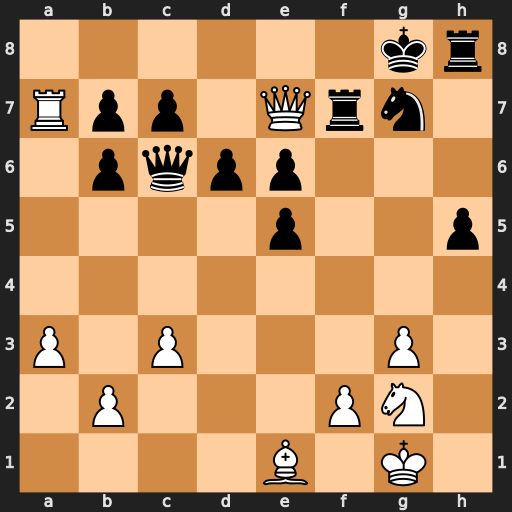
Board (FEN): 6kr/Rpp1Qrn1/1pqpp3/4p2p/8/P1P3P1/1P3PN1/4B1K1
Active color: w
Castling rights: -
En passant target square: -
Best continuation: Ra8+ Kh7 Rxh8+ Kxh8 Qxf7